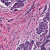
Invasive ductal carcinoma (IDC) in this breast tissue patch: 0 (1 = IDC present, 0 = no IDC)